Aerial crown-view tile of a tropical tree (Barro Colorado Island, Panama), acquired 20240813:
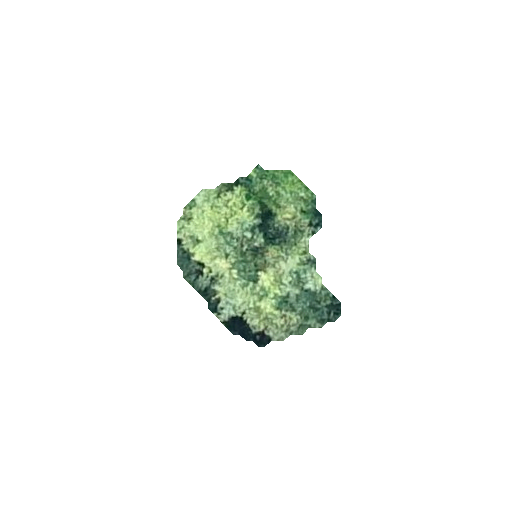
Species: Alseis blackiana
GBIF accepted scientific name: Alseis blackiana
Crown area: 30.191 m²